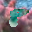
Label: 8